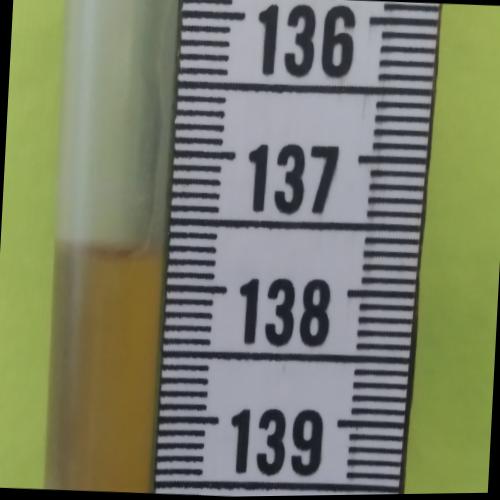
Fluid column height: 137.7 cm